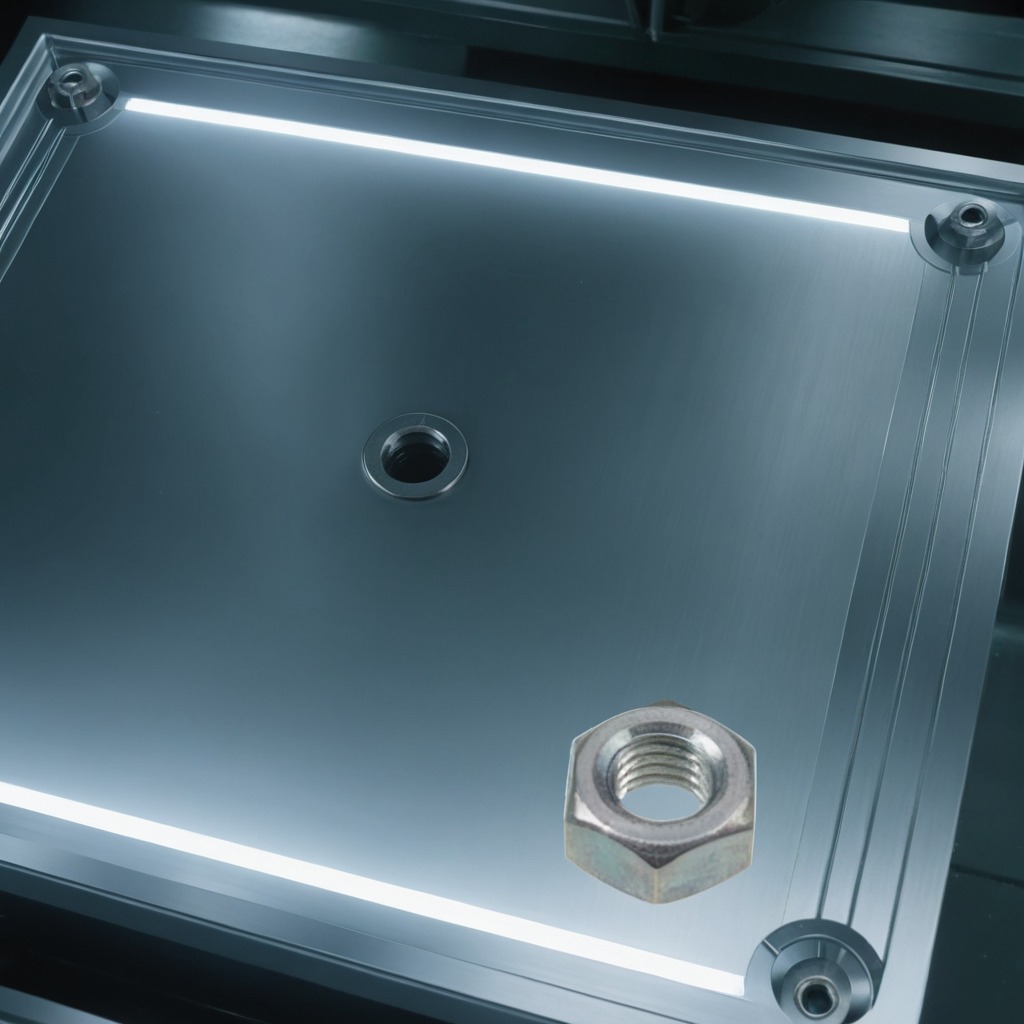
A metal nut is lying on a metal table in a machine shop under fluorescent lights.